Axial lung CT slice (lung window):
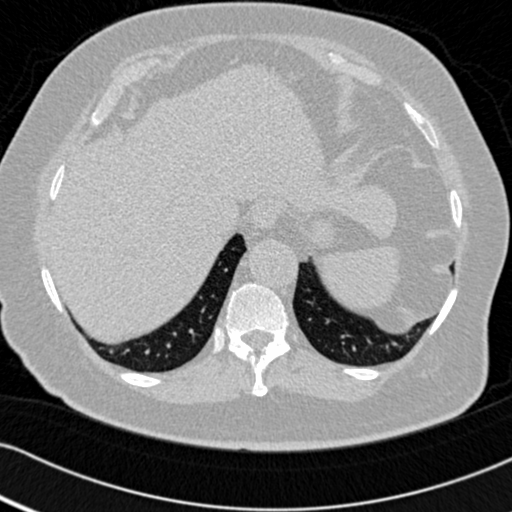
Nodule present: no